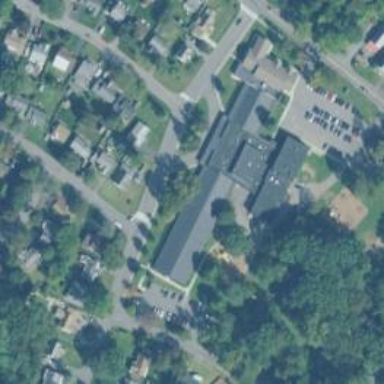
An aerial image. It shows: School.